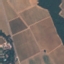
Land use / land cover: PermanentCrop